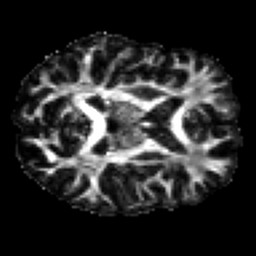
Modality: FA
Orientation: axial
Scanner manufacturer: siemens
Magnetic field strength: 3 T
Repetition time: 7.8 s
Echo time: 0.09 s